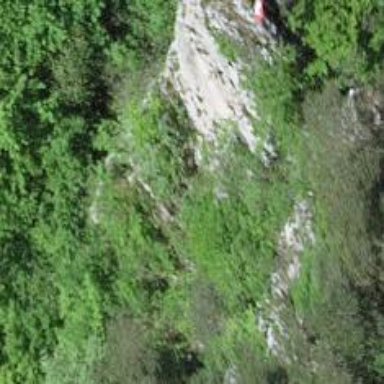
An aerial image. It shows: Natural cliff.